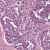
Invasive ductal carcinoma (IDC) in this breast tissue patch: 0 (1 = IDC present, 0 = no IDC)